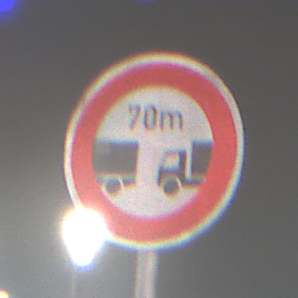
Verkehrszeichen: VerbotUnterschreitenMindestabstand
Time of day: Night
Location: Outdoor (Urban)
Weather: PartlyCloudy
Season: NotSpecified
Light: Artificial